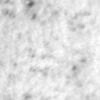
Label: no_change